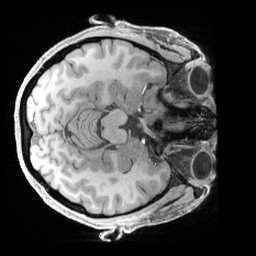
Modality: T1w
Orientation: axial
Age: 39
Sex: female
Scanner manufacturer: siemens
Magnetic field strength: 3 T
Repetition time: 2.4 s
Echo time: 0.00241 s